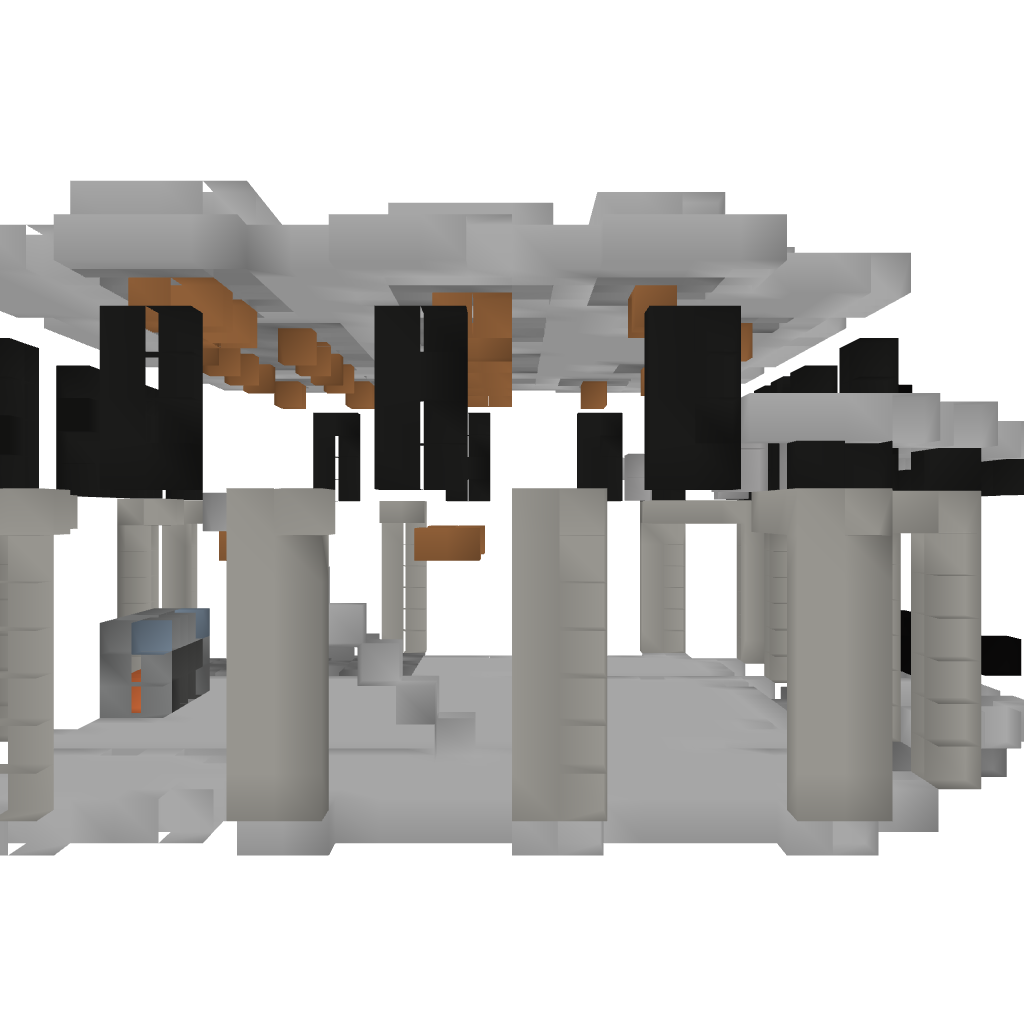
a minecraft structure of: MCSuire's Big House